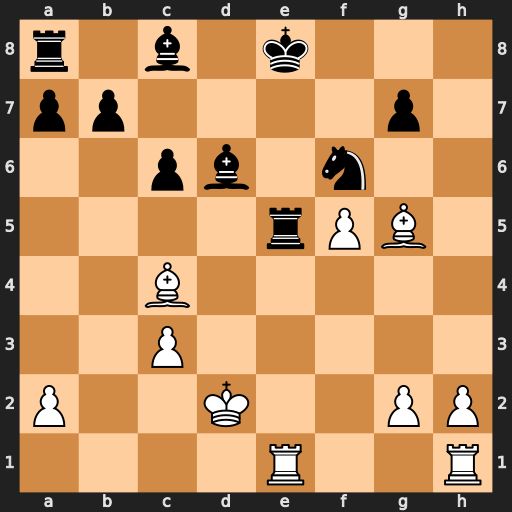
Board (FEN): r1b1k3/pp4p1/2pb1n2/4rPB1/2B5/2P5/P2K2PP/4R2R
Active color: w
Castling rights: q
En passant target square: -
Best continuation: Rxe5+ Bxe5 Re1 Nd7 Bf4